Field crop: tomato
Growth stage: 1
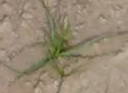
Species: cyperus